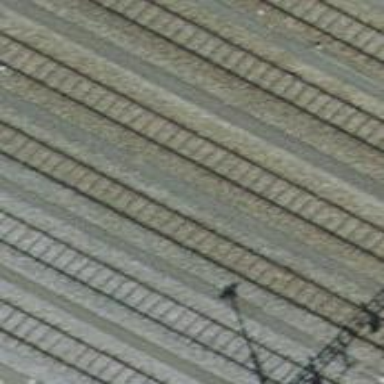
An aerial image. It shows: Yard with single rail track. The railway track is electrified with contact line for service purposes.